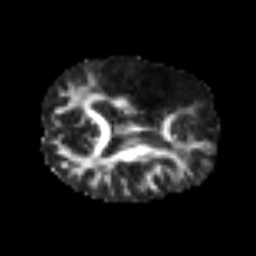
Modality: FA
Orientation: axial
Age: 56
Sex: male
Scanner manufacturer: siemens
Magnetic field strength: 3 T
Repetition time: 3.2 s
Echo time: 0.081 s